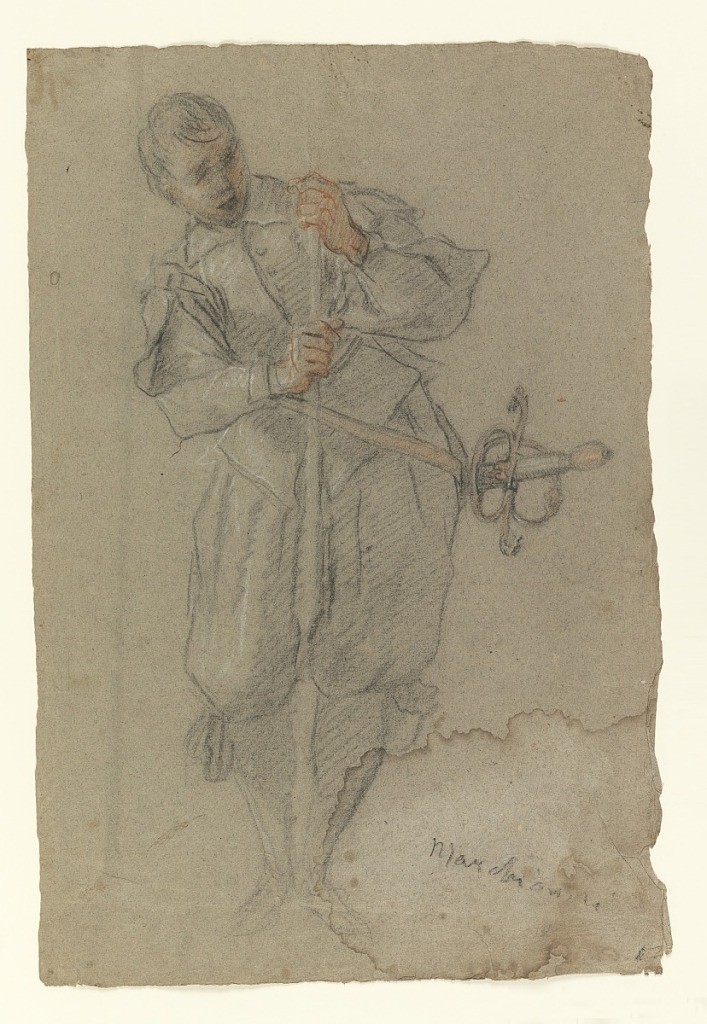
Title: Soldier Loading His Gun
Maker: Carlo Marchionni, Italian, 1702–1786
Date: ca. 1720
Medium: Black and red crayon on gray laid paper
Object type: Drawing
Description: Vertical rectangle. A boy in soldier's clothing with gun standing between his legs, sword at hip.